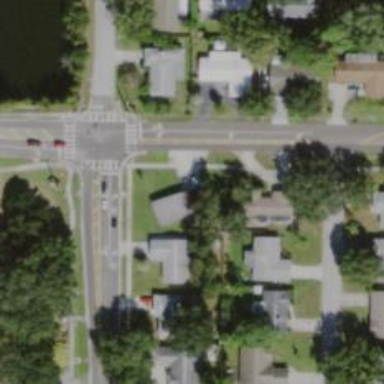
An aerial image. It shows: Marked crossing on the road.